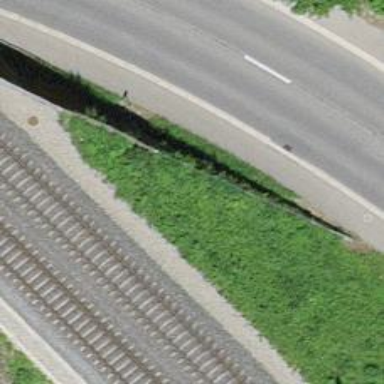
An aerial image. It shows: Single-track railway bridge with electrified contact line.